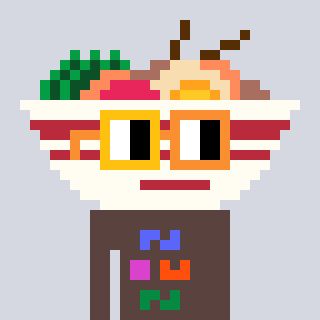
a pixel art character with square yellow and orange glasses, a noodles-shaped head and a darkbrown-colored body on a cool background